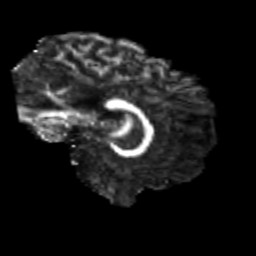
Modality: FA
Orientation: sagittal
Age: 29
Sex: male
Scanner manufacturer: siemens
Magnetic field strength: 3 T
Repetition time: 3.5 s
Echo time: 0.113 s